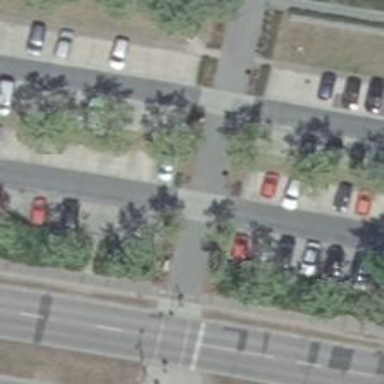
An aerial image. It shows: Road serving as parking aisle.